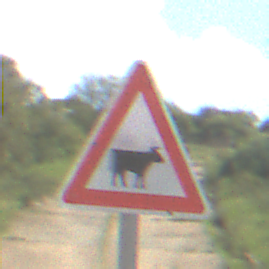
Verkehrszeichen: ViehtriebLinks
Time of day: Midday
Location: Outdoor (Nature)
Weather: PartlyCloudy
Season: NotSpecified
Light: Natural